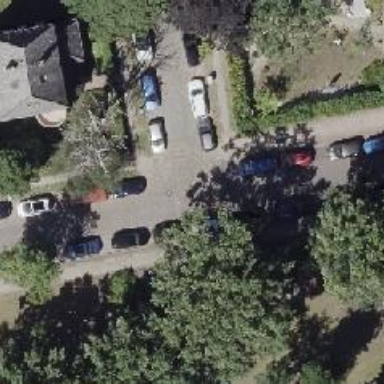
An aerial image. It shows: Residential road with sidewalks on both sides. The surface of the sidewalks is sett.